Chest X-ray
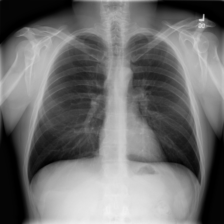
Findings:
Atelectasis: negative
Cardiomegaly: negative
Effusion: negative
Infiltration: positive
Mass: negative
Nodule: negative
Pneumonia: negative
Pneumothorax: negative
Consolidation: negative
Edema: negative
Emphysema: negative
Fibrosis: negative
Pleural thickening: negative
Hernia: negative